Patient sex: M
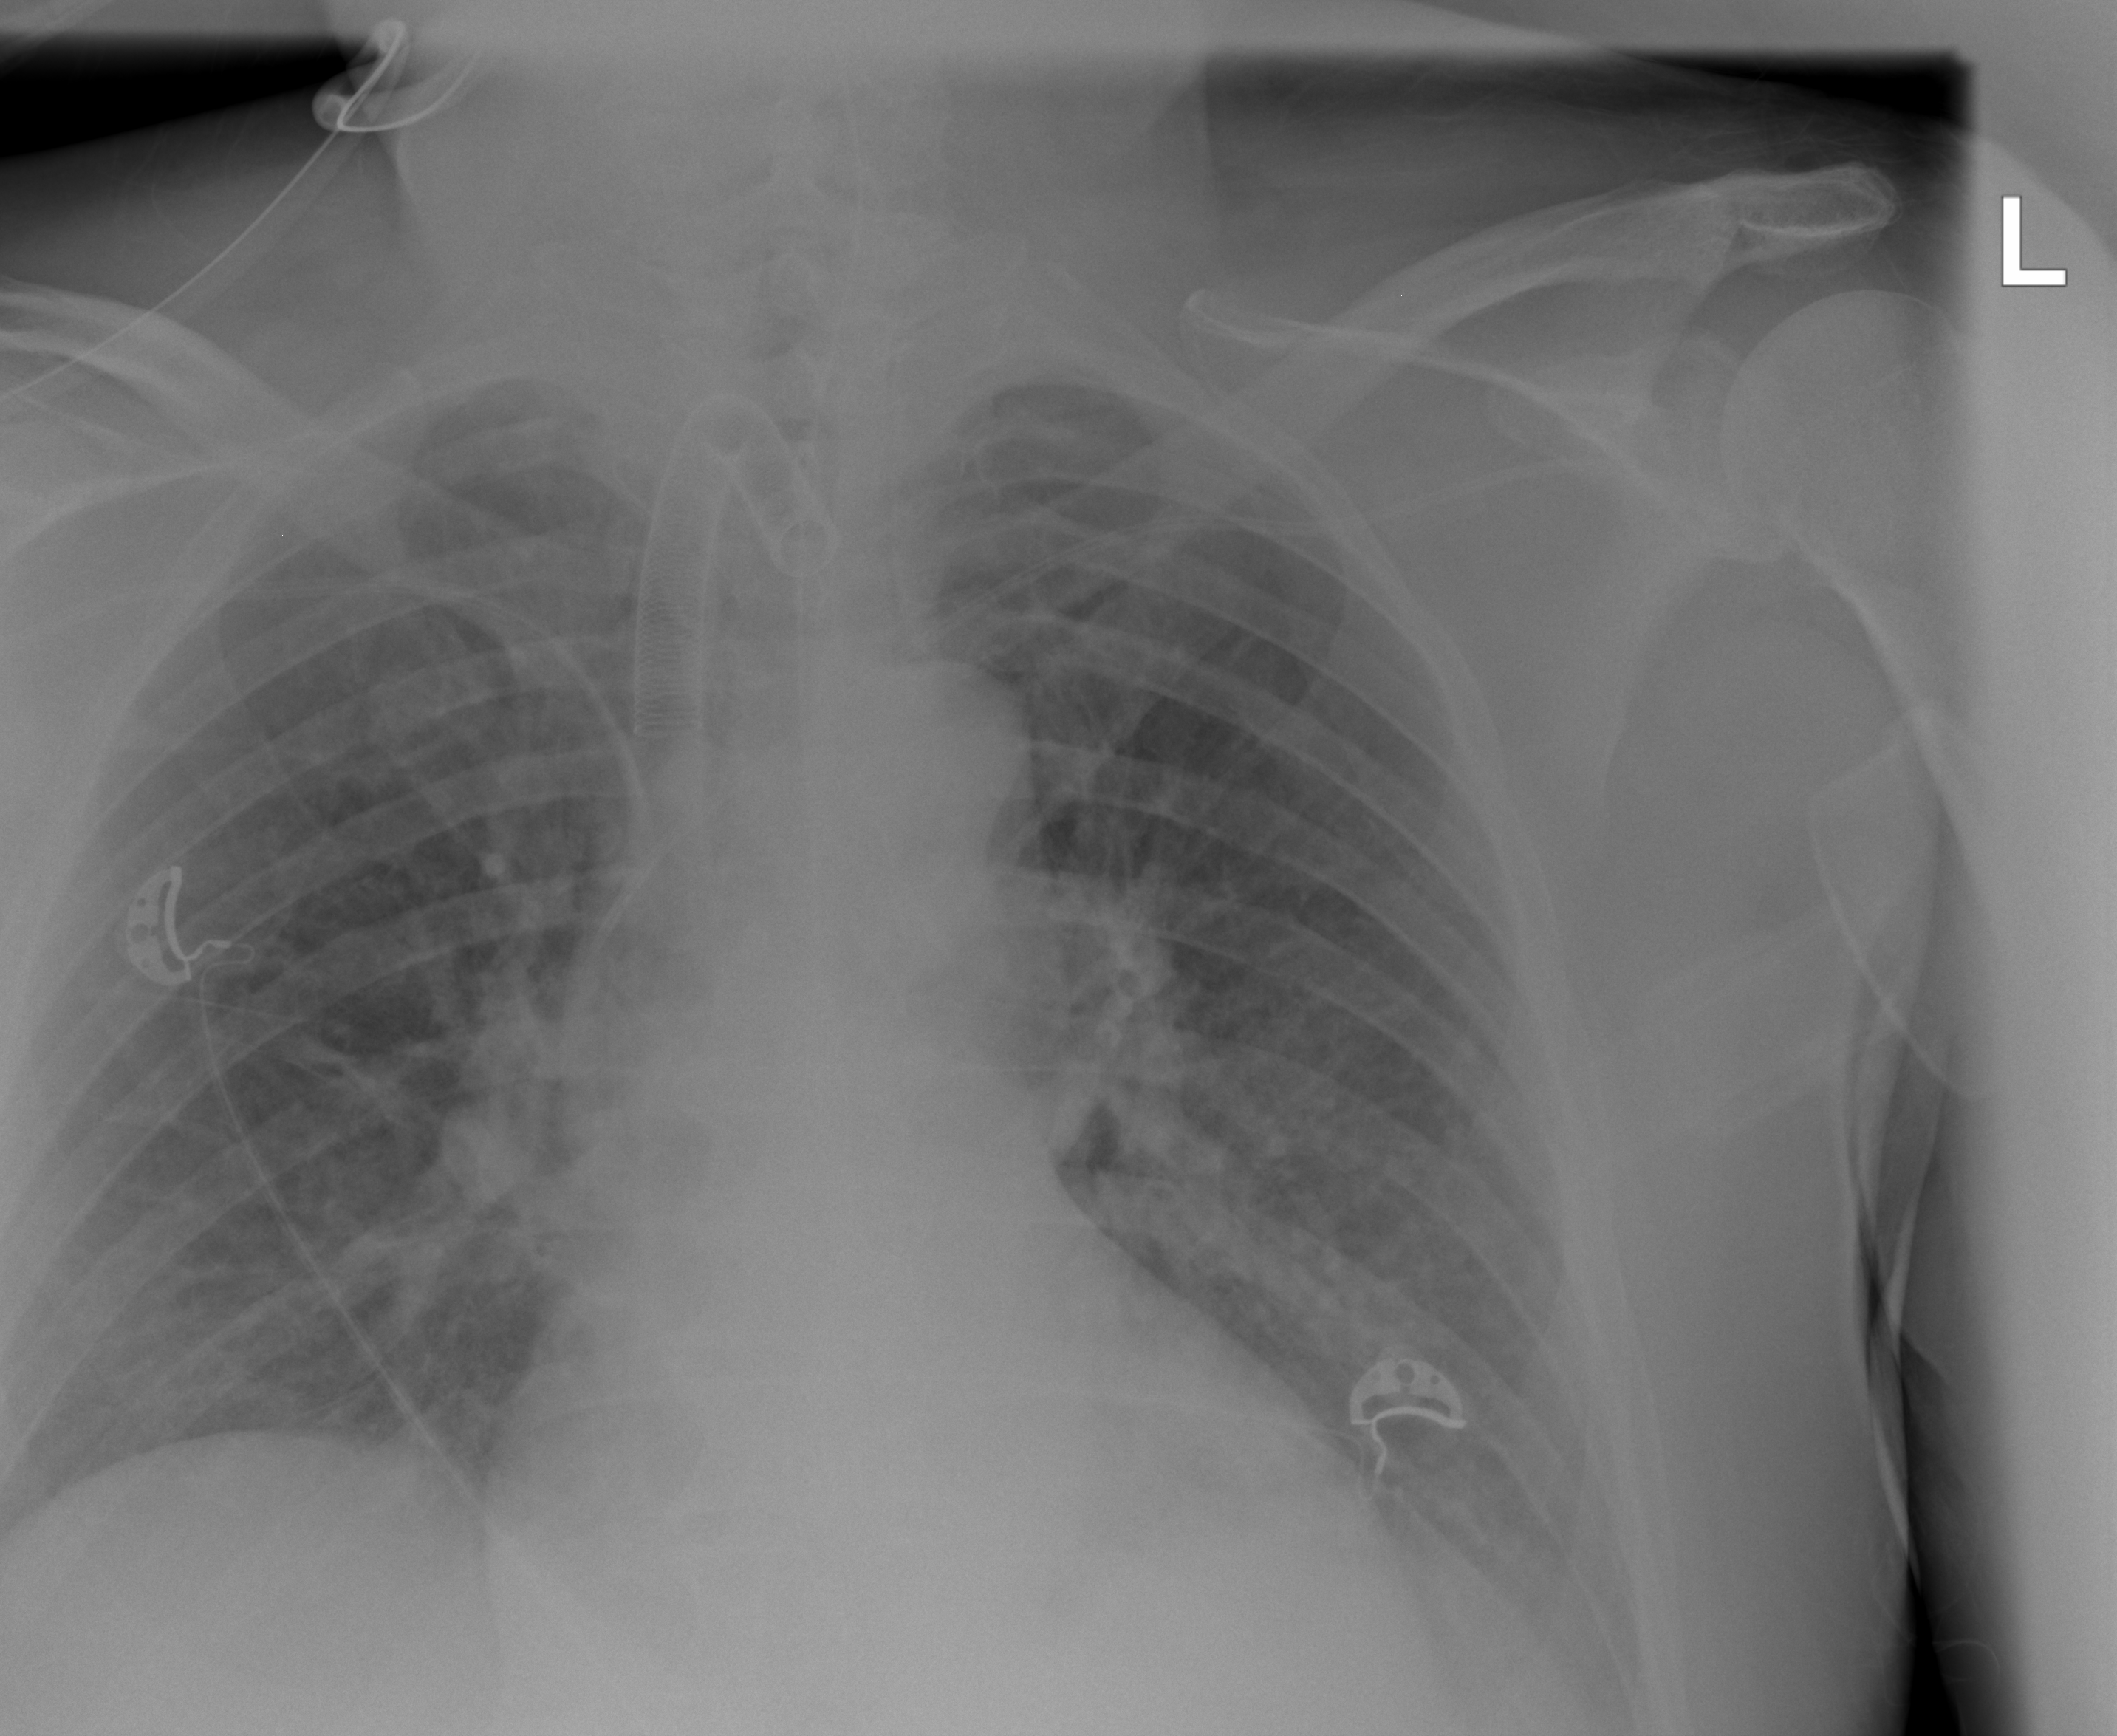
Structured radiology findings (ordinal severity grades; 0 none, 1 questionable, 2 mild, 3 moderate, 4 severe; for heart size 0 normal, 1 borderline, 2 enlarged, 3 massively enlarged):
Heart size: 1
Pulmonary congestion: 2
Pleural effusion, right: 0
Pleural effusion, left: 2
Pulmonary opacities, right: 1
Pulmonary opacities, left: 2
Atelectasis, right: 0
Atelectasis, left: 2